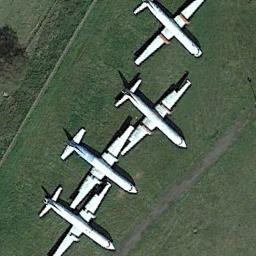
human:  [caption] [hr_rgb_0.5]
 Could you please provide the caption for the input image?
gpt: Four planes parked in a line on the lawn .

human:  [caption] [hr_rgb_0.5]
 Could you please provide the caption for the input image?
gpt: Four identical planes are parked on the lawn .

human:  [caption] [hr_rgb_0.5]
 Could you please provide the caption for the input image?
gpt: There are four planes parked in the middle of the grass .

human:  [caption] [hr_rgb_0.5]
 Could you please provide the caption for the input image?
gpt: There are many planes of the same size on a lawn .

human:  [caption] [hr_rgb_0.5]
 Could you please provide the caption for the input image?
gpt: Four planes are in the grass .